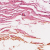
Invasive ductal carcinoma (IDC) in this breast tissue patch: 0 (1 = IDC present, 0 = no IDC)